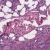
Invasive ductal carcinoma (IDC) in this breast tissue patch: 1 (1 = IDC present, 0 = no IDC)